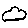
Label: cloud